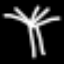
Label: palm tree